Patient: sex F, age 52
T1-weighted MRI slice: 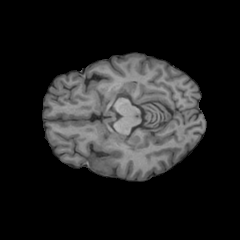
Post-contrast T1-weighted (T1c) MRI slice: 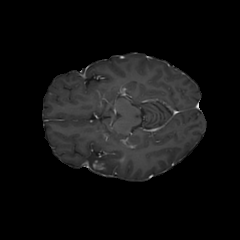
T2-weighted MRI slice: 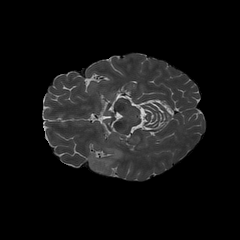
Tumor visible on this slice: yes
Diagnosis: Glioblastoma, IDH-wildtype
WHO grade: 4